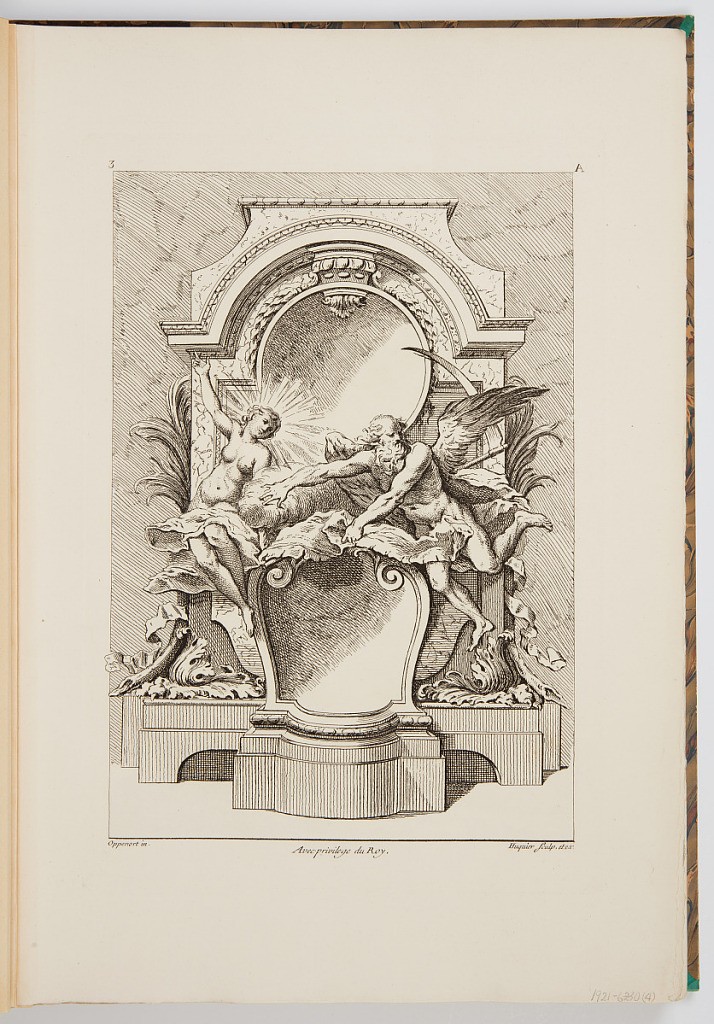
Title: Design for a Cartouche
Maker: Gilles-Marie Oppenord, French, 1672–1742
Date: ca. 1900
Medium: Photomechanical print
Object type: Bound print
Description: Page printed with a design for a cartouche, architectural in style, surrounded by winged and radiating figures and set against a niche. The plate is signed and numbered.